Field crop: maize
Growth stage: 2
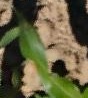
Species: maize